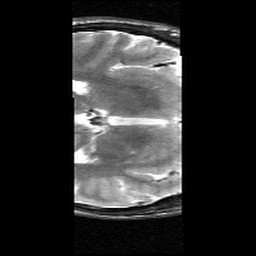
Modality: T2w
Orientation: axial
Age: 22
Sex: male
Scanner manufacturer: siemens
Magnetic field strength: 3 T
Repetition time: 6.26 s
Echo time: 0.064 s